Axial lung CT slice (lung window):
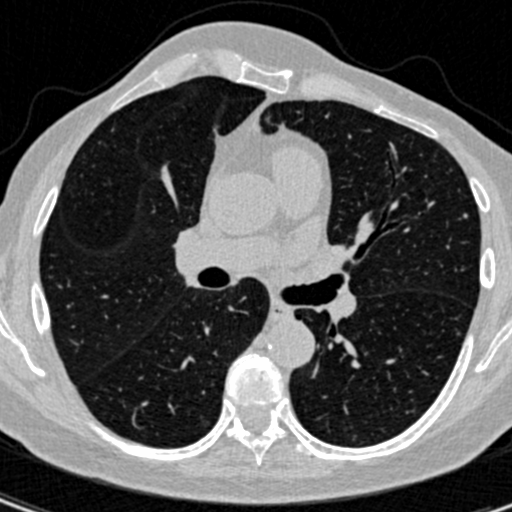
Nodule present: yes
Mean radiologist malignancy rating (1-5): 2